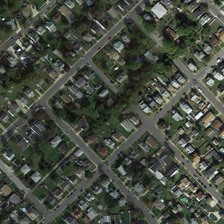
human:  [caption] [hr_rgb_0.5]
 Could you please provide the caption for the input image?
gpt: many buildings and green trees are in a dense residential area .

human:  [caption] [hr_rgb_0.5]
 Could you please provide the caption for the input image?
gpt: many buildings and green trees are in a dense residential area .

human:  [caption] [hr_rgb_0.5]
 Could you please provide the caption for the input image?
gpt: many buildings and green trees are in a dense residential area .

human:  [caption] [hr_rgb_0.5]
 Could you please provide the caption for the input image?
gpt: many buildings and green trees are in a dense residential area .

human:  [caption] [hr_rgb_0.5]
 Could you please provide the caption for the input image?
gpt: many buildings and green trees are in a dense residential area .